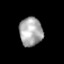
Tissue: prostate
Cell type: Myeloid cells
Senescence score: 0.3573
Nuclear area (px): 652
Mean DAPI intensity: 168.537